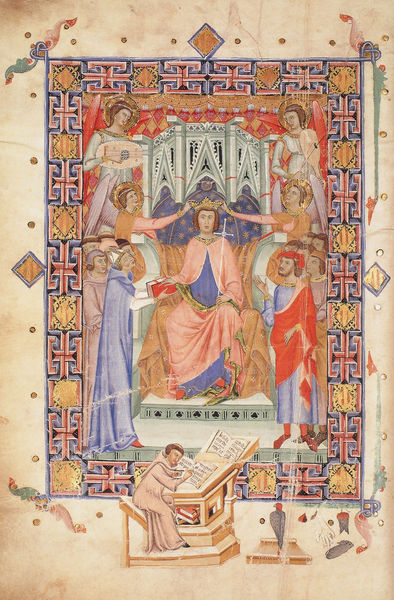
Titel: Llibre de franqueses i privilegis del regne de Mallorca
Institution: Palma de Mallorca, Arxiu del Regne de Mallorca
Schlagwörter: blau, himmel, umhang, weiß, grün, bunt, säulen, rot, tuch, ornament, bibel, diener, rahmen, gold, gitarre, krone, engel, papier, figuren, könig, buch, kreuz, sterne, illustration, geschenk, otto, schreiben, krönung, mönch, schriftrolle, königin, heilige, zierde, schreiber, maria, kreuzstab, buchmalerei, codex, kodex, ottonik, nnschreiber